Question: I have Selenium project and i want to run my job on local Jenkins 2.176.1 from local repository (using path to my project folder on disc).
Do You know where's that option? I remember that I use this option few months ago, but now I can't find box for path to files on disc.
Now I only see git/subversion option.
[]
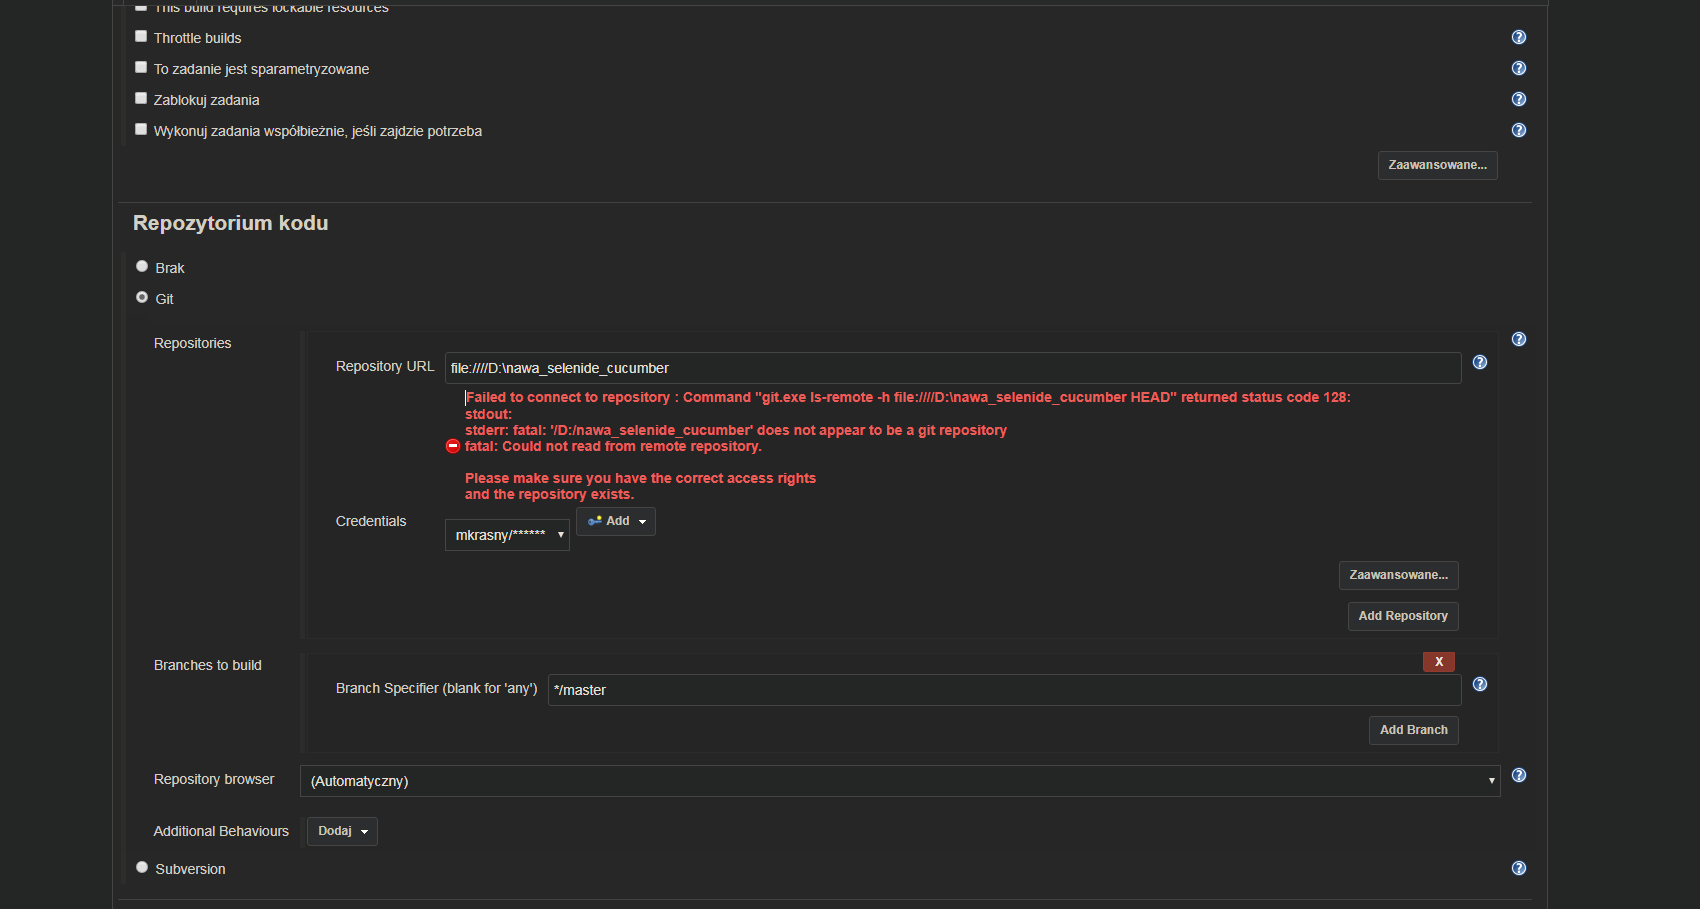
Answer: Linking--local-git-repository.
<URL>
The critical part is what you enter here as the "Repository URL". The correct value should start with for a local repository which is created on your PCs local file system.
For a test project which was created under the Repository URL should be entered as .
Now save this configuration, go to "Jenkins" dashboard <URL> and click your projects name on the right